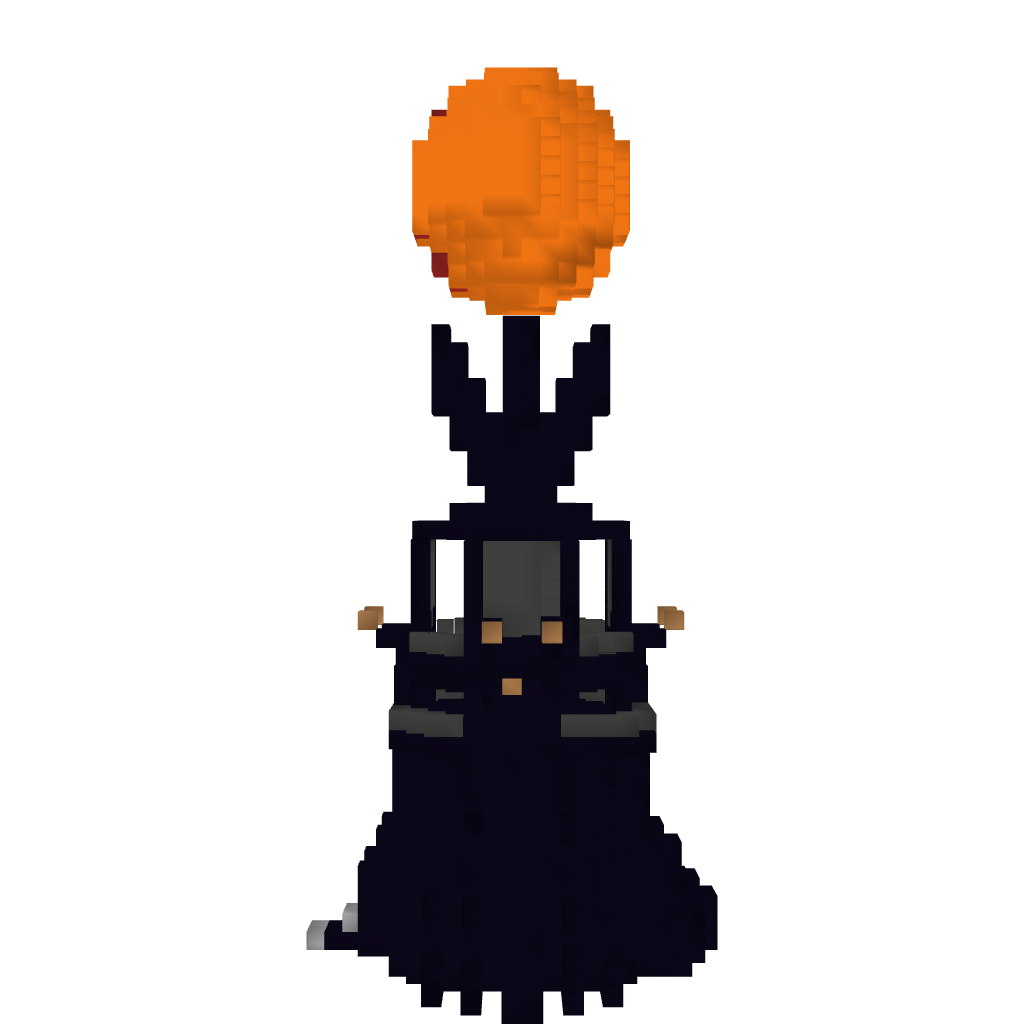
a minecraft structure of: The Tower of Orthac